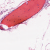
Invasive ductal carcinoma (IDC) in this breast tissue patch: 0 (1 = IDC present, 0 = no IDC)